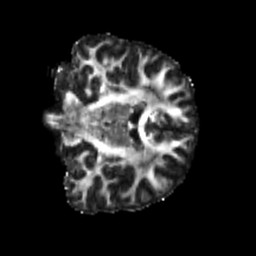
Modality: FA
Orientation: coronal
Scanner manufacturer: siemens
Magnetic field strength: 3 T
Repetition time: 4 s
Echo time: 0.0594 s